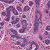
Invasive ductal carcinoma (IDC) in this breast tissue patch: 0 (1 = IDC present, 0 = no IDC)